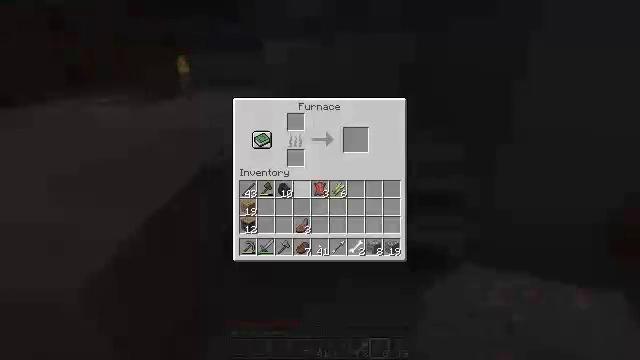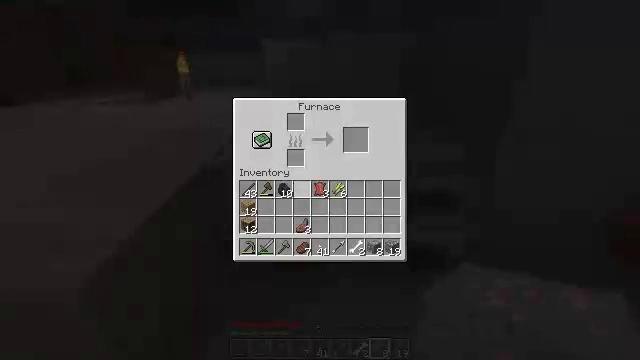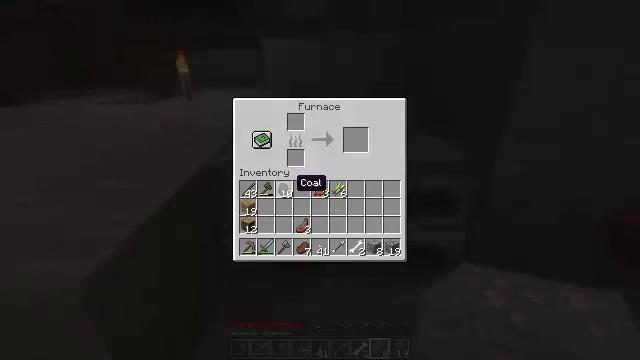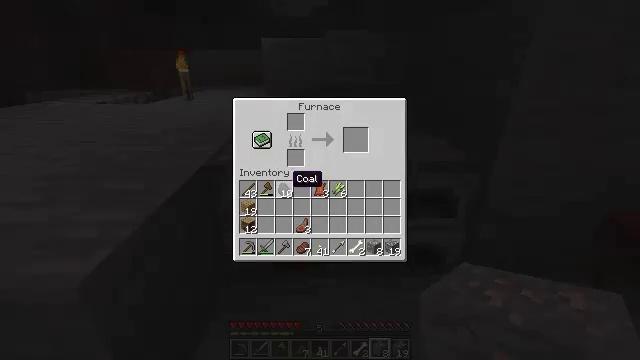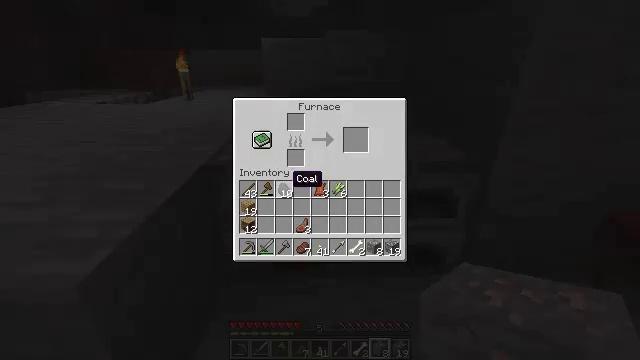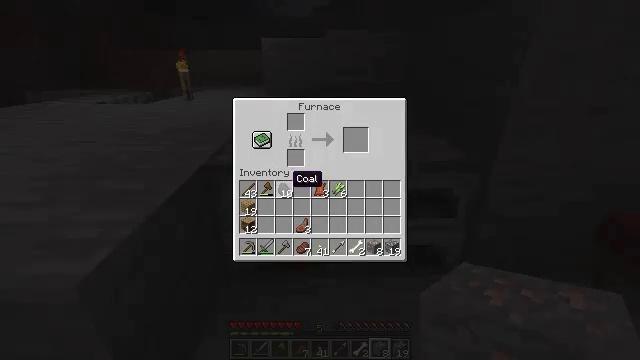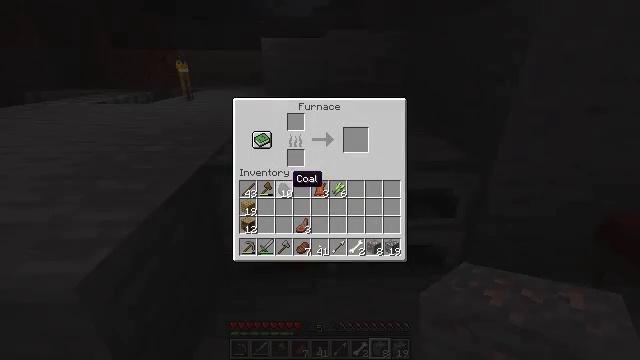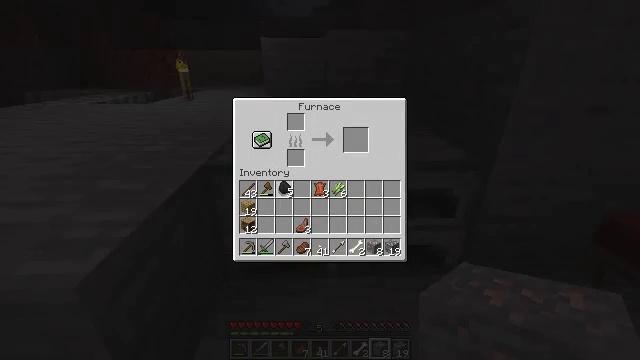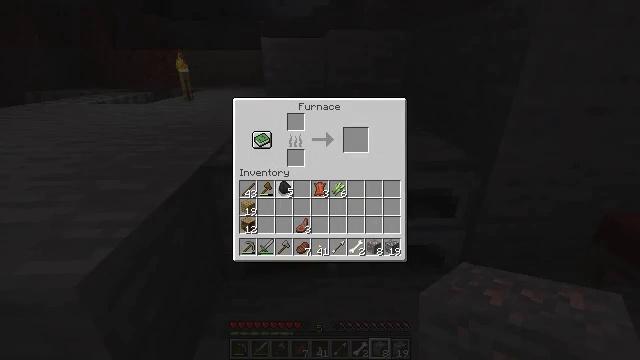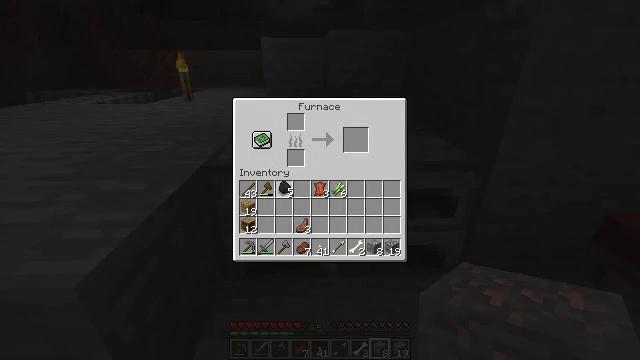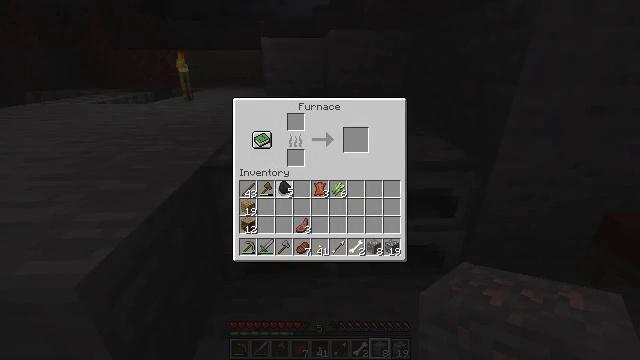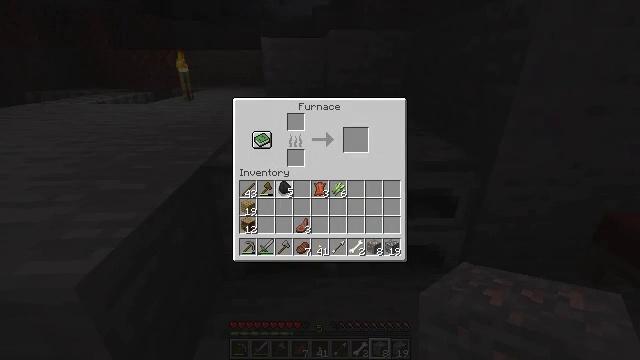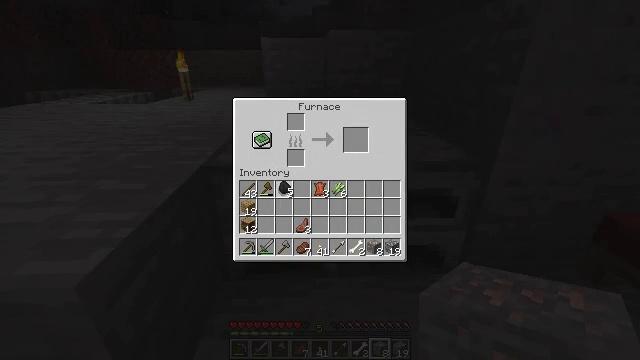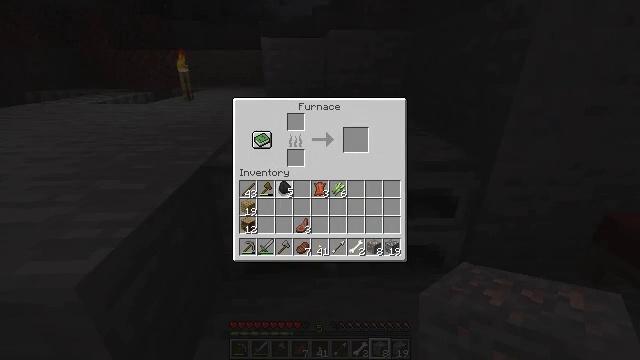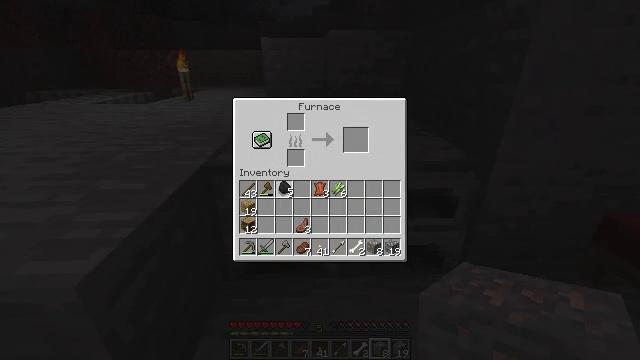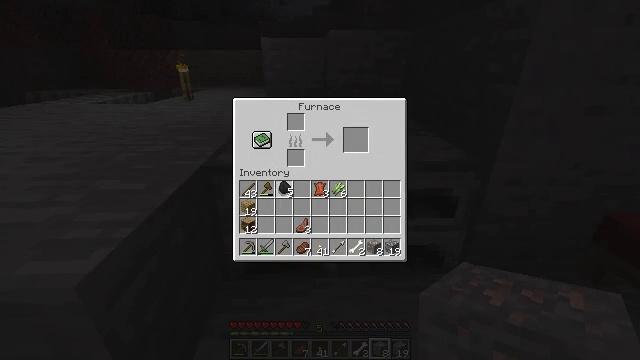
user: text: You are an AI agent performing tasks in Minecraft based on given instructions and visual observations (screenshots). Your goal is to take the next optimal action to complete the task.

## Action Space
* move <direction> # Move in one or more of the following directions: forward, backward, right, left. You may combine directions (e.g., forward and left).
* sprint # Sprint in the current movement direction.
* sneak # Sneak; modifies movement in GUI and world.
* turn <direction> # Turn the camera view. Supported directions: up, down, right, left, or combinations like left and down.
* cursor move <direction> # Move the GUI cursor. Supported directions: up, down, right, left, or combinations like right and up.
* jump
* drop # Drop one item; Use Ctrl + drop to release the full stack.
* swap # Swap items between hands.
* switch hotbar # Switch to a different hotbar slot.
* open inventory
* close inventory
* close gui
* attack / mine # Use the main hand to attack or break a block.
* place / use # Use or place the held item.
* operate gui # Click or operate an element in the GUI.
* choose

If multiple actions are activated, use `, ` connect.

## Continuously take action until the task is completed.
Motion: motion action
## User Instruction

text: Dismantle the red bed.
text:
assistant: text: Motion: no_op
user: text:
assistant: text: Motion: no_op
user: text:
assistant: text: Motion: no_op
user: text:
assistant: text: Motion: no_op
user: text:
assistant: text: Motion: no_op
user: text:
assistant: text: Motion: no_op
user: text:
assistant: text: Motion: choose
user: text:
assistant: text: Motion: choose
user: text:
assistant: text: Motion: no_op
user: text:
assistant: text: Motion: no_op
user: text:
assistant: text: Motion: no_op
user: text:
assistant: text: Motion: no_op
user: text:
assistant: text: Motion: no_op
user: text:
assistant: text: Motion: no_op
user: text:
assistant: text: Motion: no_op
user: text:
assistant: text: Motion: operate gui
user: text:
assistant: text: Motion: operate gui
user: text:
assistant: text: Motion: no_op
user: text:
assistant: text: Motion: no_op
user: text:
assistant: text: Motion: no_op
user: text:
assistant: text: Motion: no_op
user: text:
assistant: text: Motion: no_op
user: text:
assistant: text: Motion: no_op
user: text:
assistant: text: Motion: no_op
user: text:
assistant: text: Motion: no_op
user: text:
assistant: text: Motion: no_op
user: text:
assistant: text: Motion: no_op
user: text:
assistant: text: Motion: no_op
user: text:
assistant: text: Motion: operate gui
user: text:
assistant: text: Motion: operate gui